【题型】填空题　【知识点】平面几何　【难度】medium
如图$\triangle ABC$中，$\angle ACB=90^\circ$,$\angle ABC=30^\circ$,$BC=3\sqrt{3}$，在三角形内挖去一个半圆（圆心$O$在边$BC$上，半圆与$AC$、$AB$分别相切于点$C$、$M$，交$BC$于点$N$），则图中阴影部分绕直线$BC$旋转一周所得旋转体的体积为\underline{\quad\quad}.

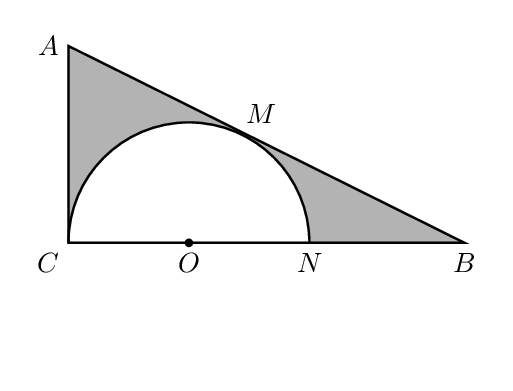
【解答】
\vspace{8pt}
\noindent
\textbf{【答案】}$5\sqrt{3}\pi$

\vspace{3pt}
\noindent
\textbf{【分析】}连接$OM$，求出$OM$，图中阴影部分绕直线$BC$旋转一周所得旋转体为一个圆锥中间挖掉一个球，再根据圆锥和球的体积公式即可得解.

\vspace{5pt}
\noindent
\textbf{【详解】}连接$OM$，则$OM\perp AB$,$OM=OC=OB$，

\noindent
在$\text{Rt}\triangle BOM$中，$\angle MBO=30^\circ$，

\noindent
则$OM=\dfrac{1}{2}OB=\dfrac{1}{2}(BC-OC)=\dfrac{1}{2}\left(3\sqrt{3}-OM\right)$，解得$OM=\sqrt{3}$，

\noindent
在$\text{Rt}\triangle ABC$中，$\angle MBO=30^\circ$，则$AC=3$，

\noindent
图中阴影部分绕直线$BC$旋转一周所得旋转体为一个圆锥中间挖掉一个球，

\noindent
其中圆锥的高为$3\sqrt{3}$，底面圆的半径为$3$，

\noindent
球的半径为$\sqrt{3}$，

\noindent
所以所求体积为$\dfrac{1}{3}\times\pi\times3^2\times3\sqrt{3}-\dfrac{4}{3}\pi\times\left(\sqrt{3}\right)^3=5\sqrt{3}\pi$.

\vspace{5pt}
\noindent
故答案为：$5\sqrt{3}\pi$

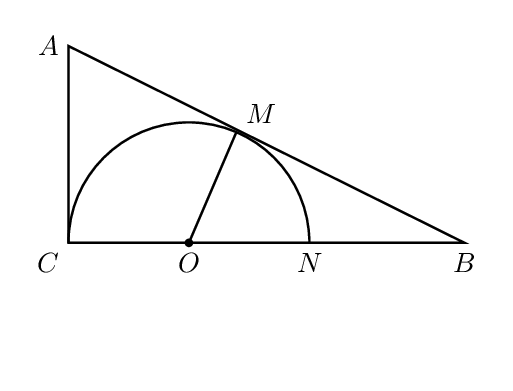